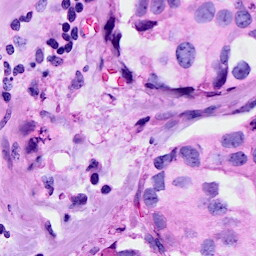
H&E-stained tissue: Breast